Question: I am trying to define the name of my driver as it appears when it is being installed as flagged by UAC.
Here is an image of the issue:

I cannot figure out how to change the name of this parameter, and I do not know where it is coming from. I want the name to read 'Argon R1 Mainboard'.
Here are the relevant details from the inf:
'''
[Version]
Signature = "$Windows NT$"
Class=USB
ClassGUID={36fc9e60-c465-11cf-8056-444553540000}
Provider=%LoveElectronics%
CatalogFile.NTx86 = Argonx86.cat
CatalogFile.NTIA64 = Argoia64.cat
CatalogFile.NTAMD64 = Argamd64.cat
[Strings]
ClassName = ".NET Micro Framework"
USB\Vid_16D0&Pid_06F4.DeviceDesc = "Argon R1 Mainboard"
LoveElectronics = "Love Electronics Ltd"
VERSION = "1.2"
INQUIRIES_INTERFACE = "{265820CE-19E5-4530-8861-262E97E78575}"
SourceDesc ="driver installation media"
'''
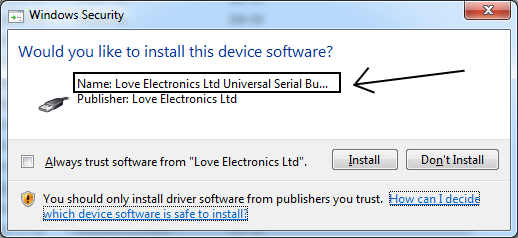
Answer: The name comes from the .inf file. You can set it with the DriverPackageDisplayName entry in the Version section, see <URL>
The following will display "Your Driver Display Name" as the name in the UAC prompt:
'''
[Version]
DriverPackageDisplayName = %DisplayName%
[Strings]
DisplayName = "Your Driver Display Name"
'''
If DriverPackageDisplayName is not set then Windows will combine the Provider and Class entires from the Version section to get a display name, as you can see in your screenshot.